Question: i'm looking for a way to use this rounded button from android L in android 4.1 and above like the "new" google plus app.

Is there any backport library or something else (maybe with more android l design features)?
I have already looked at google.com/design -> ressources and developer.android.com
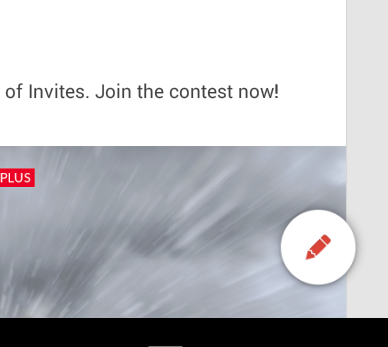
Answer: this is just a sample of what you want (I think )
'''
<RelativeLayout xmlns:android="http://schemas.android.com/apk/res/android"
xmlns:tools="http://schemas.android.com/tools"
android:id="@+id/container"
android:layout_width="match_parent"
android:layout_height="match_parent"
tools:context="com.example.sockettest.MainActivity"
tools:ignore="MergeRootFrame" >
<LinearLayout
android:id="@+id/linearLayout1"
android:layout_width="250dp"
android:layout_height="100dp"
android:layout_alignParentLeft="true"
android:layout_alignParentTop="true"
android:background="#ccc"
android:orientation="vertical" >
</LinearLayout>
<ImageView
android:id="@+id/imageView1"
android:layout_width="wrap_content"
android:layout_height="wrap_content"
android:layout_alignParentTop="true"
android:layout_toRightOf="@+id/linearLayout1"
android:src="@drawable/ic_launcher"
android:layout_marginLeft="-20dp" />
</RelativeLayout>
'''
you fit left of 'imageView' to right of your layout, then set minus margin ( -20 ).
but be careful, 'imageView' must be lower than your layout, ( you can swap Layout with 'imageView' to see the result)